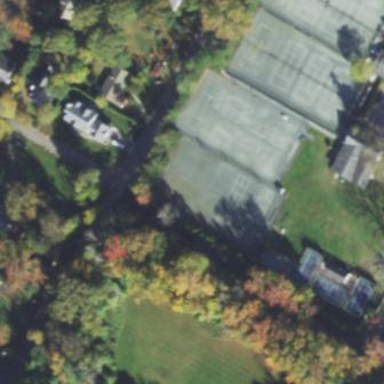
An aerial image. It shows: Tennis court in leisure pitch.